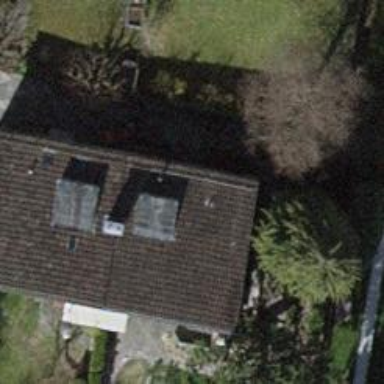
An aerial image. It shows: Semidetached house.